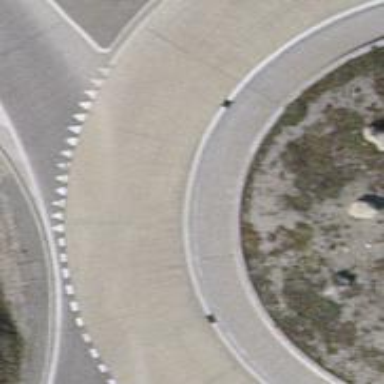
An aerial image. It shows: Asphalt road that is secondary route leading to roundabout.